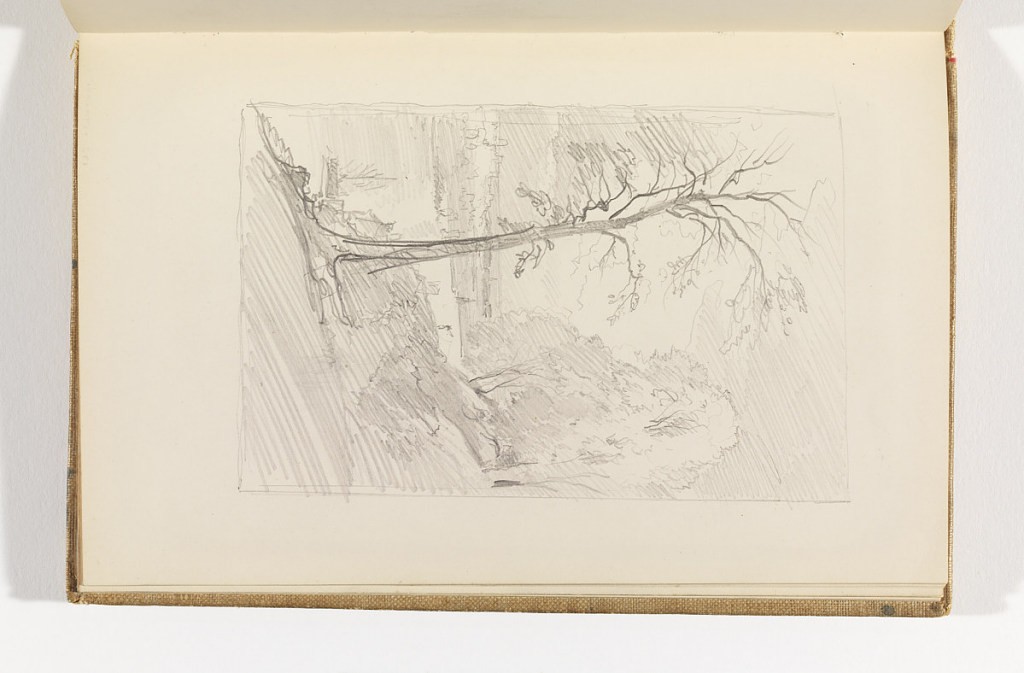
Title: Tree Covered Hillside Overlooking Port and Harbor Town
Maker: William Trost Richards, American, 1833–1905
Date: after 1878
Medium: Graphite on cream wove paper
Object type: Sketchbook folio
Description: View from a hilltop. Prominent tree in right foreground, second group of trees in left distance atop a second hill.  Below, a river flowing from left, back behind second hill; across the river, outlines of town on left.